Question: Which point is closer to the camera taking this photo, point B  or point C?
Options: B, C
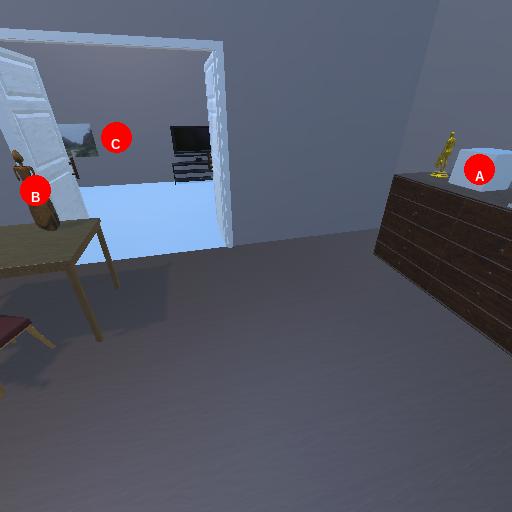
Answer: B